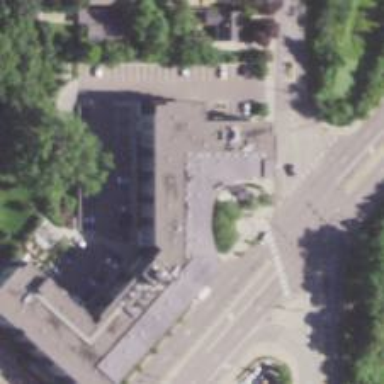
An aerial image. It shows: Healthcare clinic.